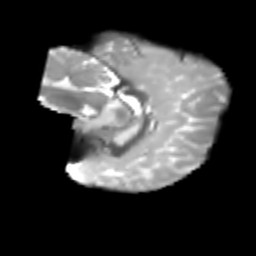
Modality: T2w
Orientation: sagittal
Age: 6
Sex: male
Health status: healthy